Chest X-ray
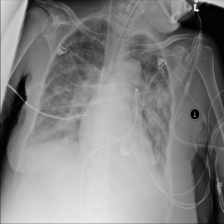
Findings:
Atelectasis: negative
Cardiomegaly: negative
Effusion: negative
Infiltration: negative
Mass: negative
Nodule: negative
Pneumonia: negative
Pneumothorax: negative
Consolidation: negative
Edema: negative
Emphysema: negative
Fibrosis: negative
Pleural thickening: negative
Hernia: negative